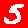
Digit: 5